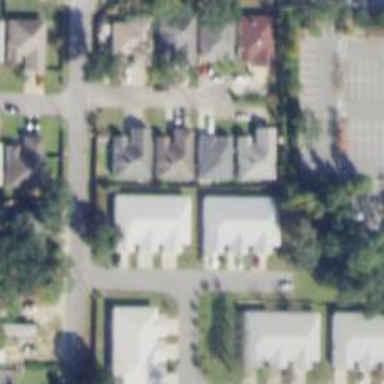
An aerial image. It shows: Single-family residential area.